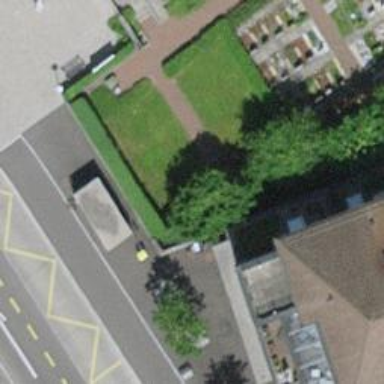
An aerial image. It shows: Post box.